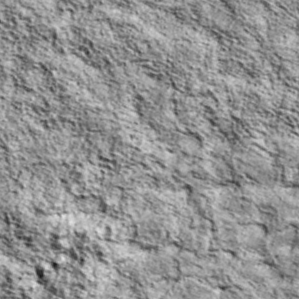
Label: non_frost